Question: I have a 2 tables:
'''
DECLARE @MASTER TABLE (MAST_ID INT,
MAST_NAME NVARCHAR(10),
IS_ACTIVE CHAR(1)
)
INSERT INTO @MASTER
VALUES (1, 'MAST1', 'A'), (2, 'MAST2', 'I'),
(3, 'MAST3', 'A'), (4, 'MAST4', 'A')
SELECT * FROM @MASTER
DECLARE @CHILD TABLE (CHD_ID INT,
MAST_ID INT,
CHD_NAME NVARCHAR(10),
IS_ACTIVE CHAR(1)
)
INSERT INTO @CHILD
VALUES (1, 1, 'CHD1', 'I'), (2, 2, 'CHD2', 'A'),
(3, 4, 'CHD3', 'A'), (4, 4, 'CHD4', 'I')
SELECT * FROM @CHILD
'''
1. I need all active master table data, which are active and for those there are active child data
2. I need all active child for above master data
Output should be like below

Thanks for help.
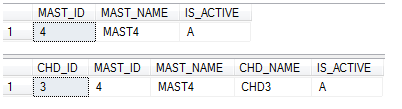
Answer: '''
select * from @MASTER A where is_active = 'A' and
exists (select 1 from @child where is_active = 'A' and mast_id = A.mast_id);
'''
and
'''
select * from @child A where is_active = 'A' and
exists (select 1 from @master where mast_id = A.mast_id and is_active = 'A');
'''
Fiddle - <URL>